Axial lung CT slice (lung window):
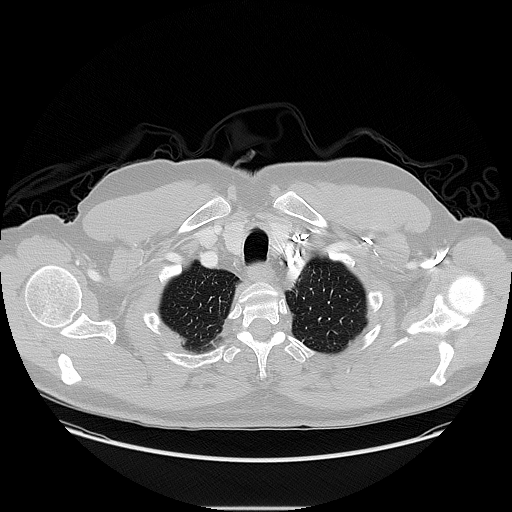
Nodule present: no